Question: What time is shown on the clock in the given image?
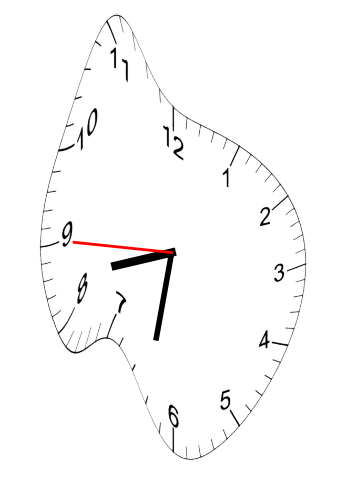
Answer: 08:31:45